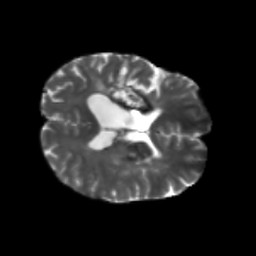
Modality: T2w
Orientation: axial
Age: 60
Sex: female
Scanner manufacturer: siemens
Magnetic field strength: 3 T
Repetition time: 5.25 s
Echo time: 0.08 s